Platform: macOS
Application: Arc Browser
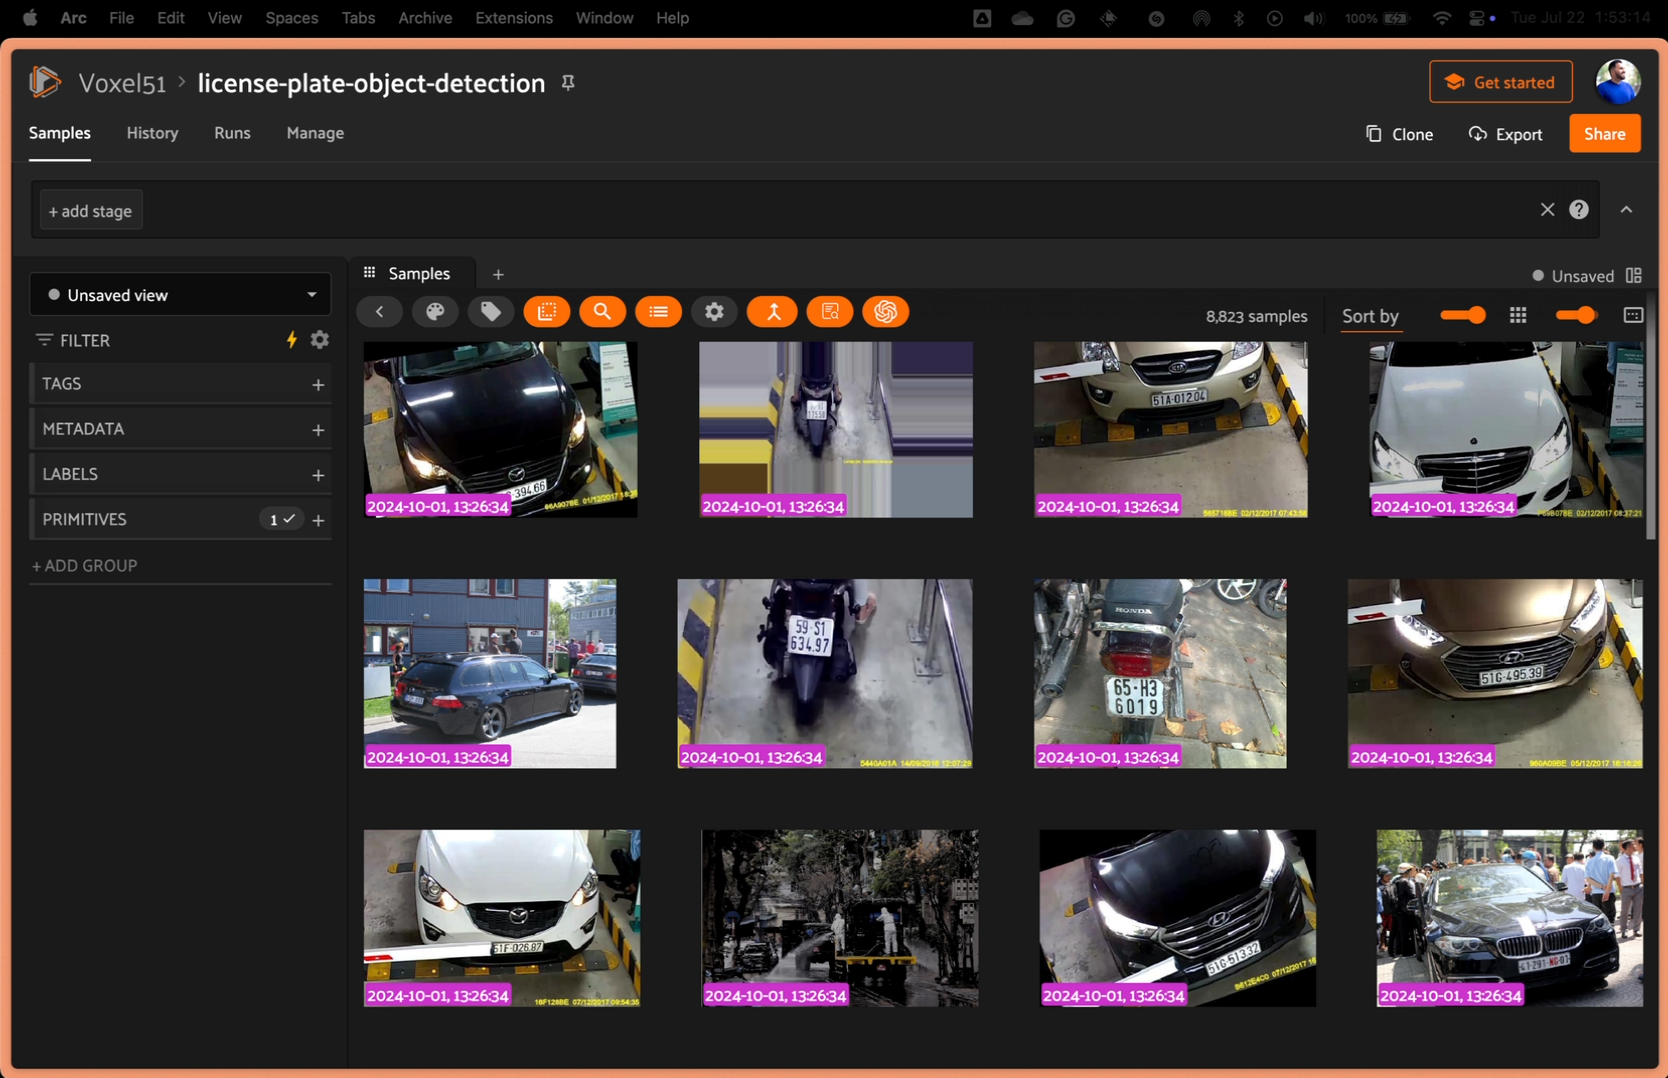
task_description: Expand the 'TAGS' menu
action_type: click
element_info: Icon

task_description: Change what fields are visible
action_type: click
element_info: Icon

task_description: Expand the 'METADATA' menu
action_type: click
element_info: Icon

task_description: Expand the 'LABELS' menu
action_type: click
element_info: Icon

task_description: Clear the primitives that are displayed in the samples panel
action_type: click
element_info: Icon

task_description: Show me what primitives are available on this dataset
action_type: click
element_info: Icon

task_description: Change the color of the labels
action_type: click
element_info: Icon

task_description: View the workspaces available on this dataset
action_type: select
element_info: Menu Item

task_description: Add a view stage to this dataset
action_type: select
element_info: Menu Item

task_description: Create a dynamic group for this dataset
action_type: click
element_info: Icon